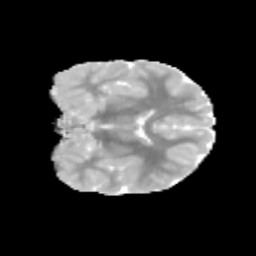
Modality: MD
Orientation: coronal
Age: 10
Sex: male
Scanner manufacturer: siemens
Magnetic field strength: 3 T
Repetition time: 3.8 s
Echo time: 0.07 s